Field crop: maize
Growth stage: 2
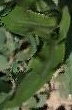
Species: maize